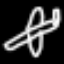
Label: airplane